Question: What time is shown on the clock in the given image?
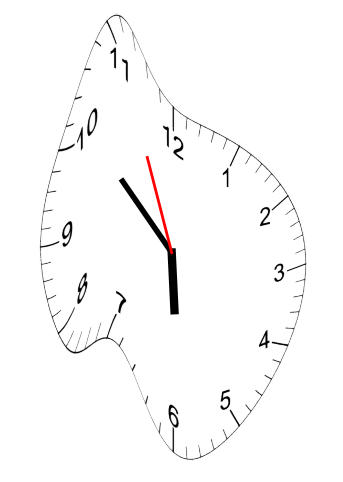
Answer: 05:51:56